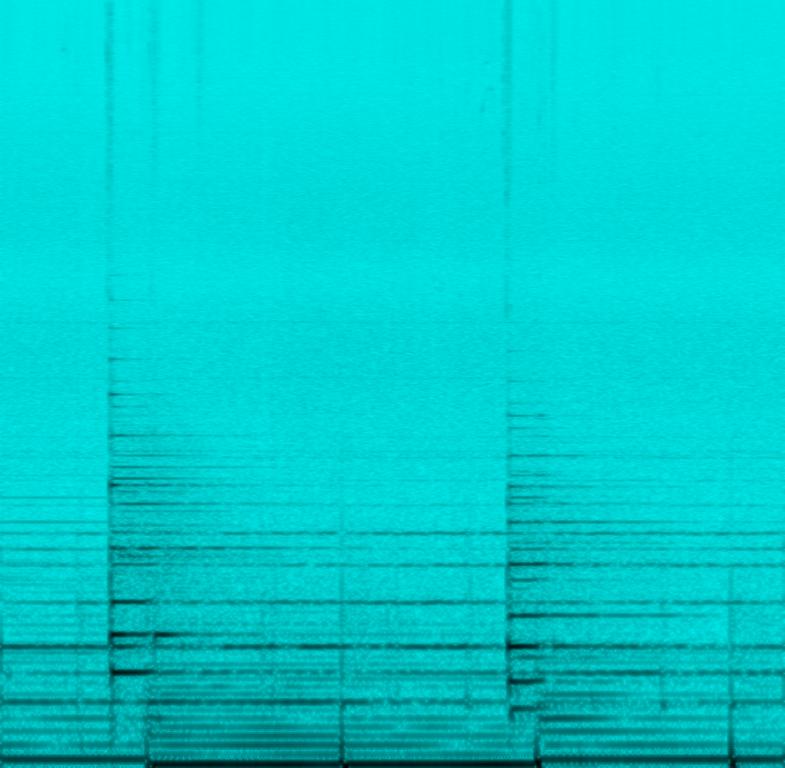
The music features a piano playing short interventions/melodies. A bass guitar (could be synth too) plays long notes. In the background, but very noticeable, is an electronic sound playing one long note throughout the music excerpt. The overall atmosphere is introspective.